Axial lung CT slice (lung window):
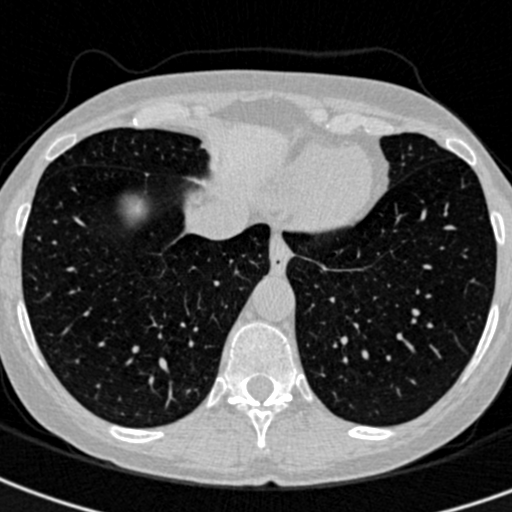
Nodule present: no